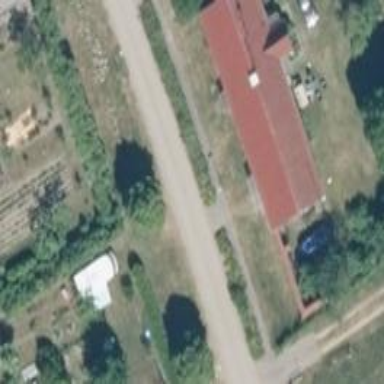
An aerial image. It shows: Detached building.